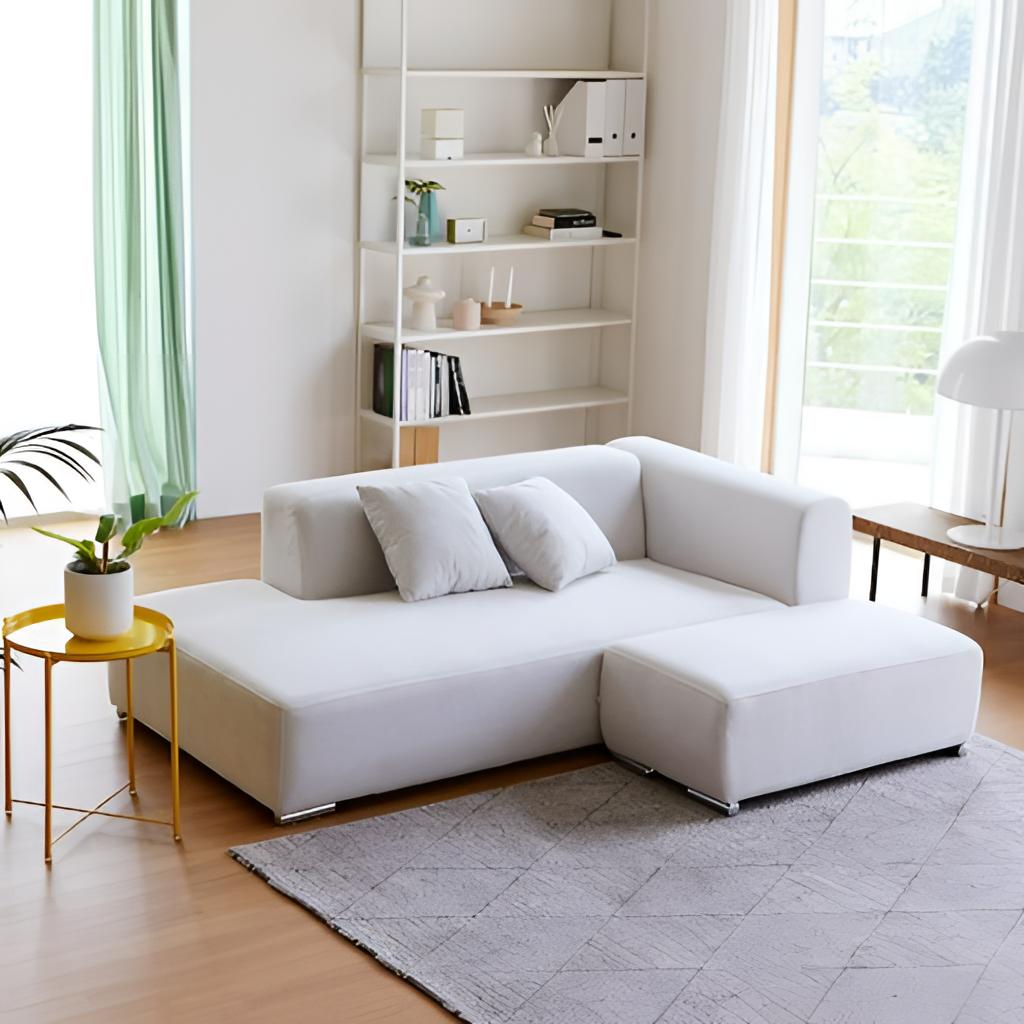
white fabric sectional sofa, living room, wood flooring, with plank pattern, contemporary, white paint wallpaper, with solid pattern